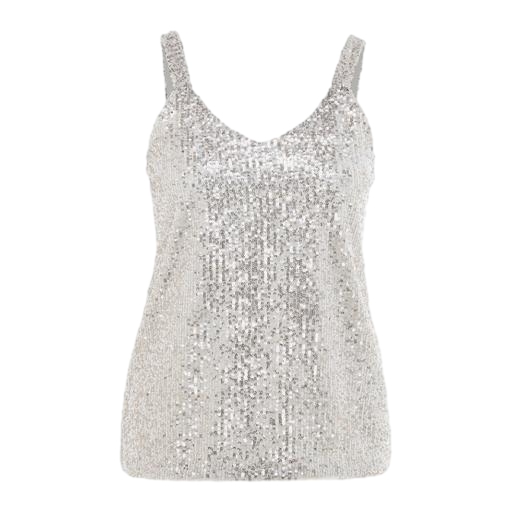
white nori sequined tank top, gray nori sequined tank top, embellished tank, white background